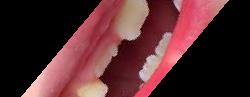
Condition: hypodontia